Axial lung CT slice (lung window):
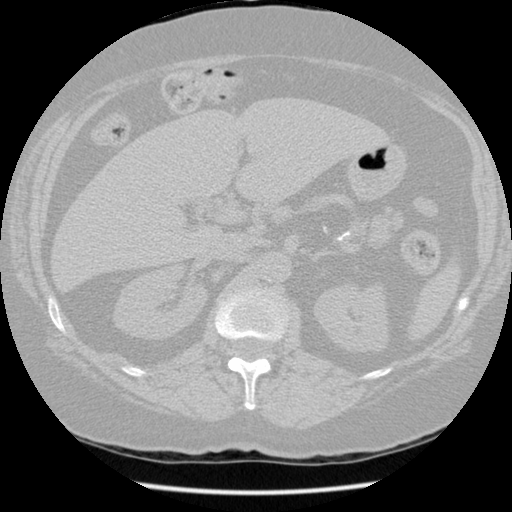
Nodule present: no